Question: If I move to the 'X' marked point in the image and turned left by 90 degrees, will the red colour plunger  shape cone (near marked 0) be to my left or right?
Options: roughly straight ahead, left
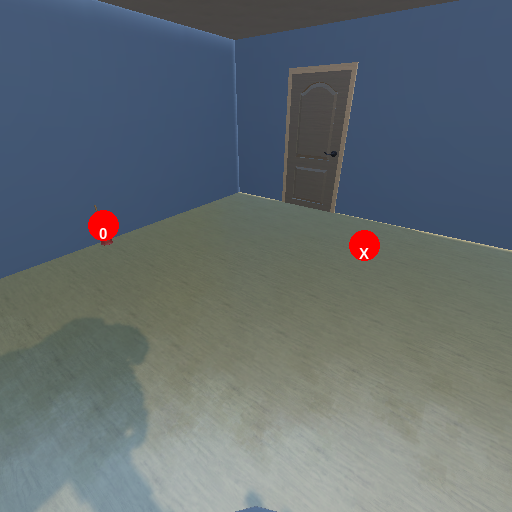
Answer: roughly straight ahead